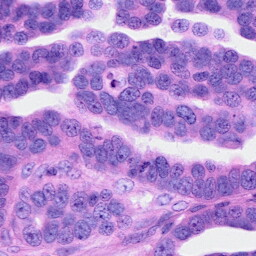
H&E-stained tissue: Ovarian